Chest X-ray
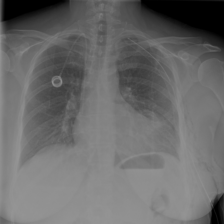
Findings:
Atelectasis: negative
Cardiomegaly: negative
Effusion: negative
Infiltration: negative
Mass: negative
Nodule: negative
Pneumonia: negative
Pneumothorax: positive
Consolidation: negative
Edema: negative
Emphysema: positive
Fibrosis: negative
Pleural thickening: negative
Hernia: negative